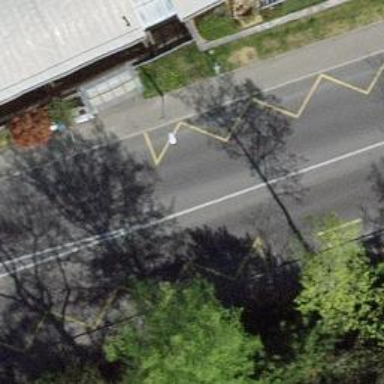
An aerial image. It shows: Bus stop with designated stop position for public transport.